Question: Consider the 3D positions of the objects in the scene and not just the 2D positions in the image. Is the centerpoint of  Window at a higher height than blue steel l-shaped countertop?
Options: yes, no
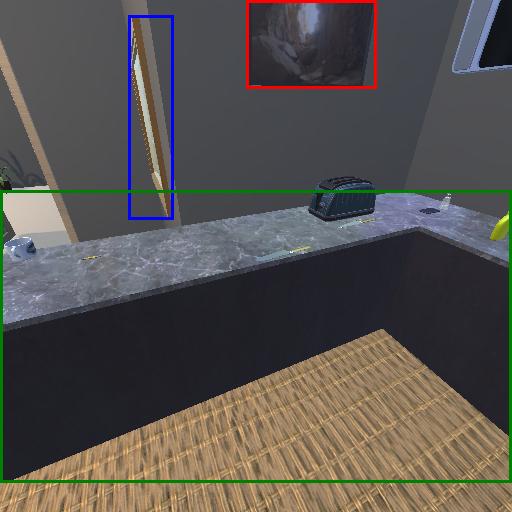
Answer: yes